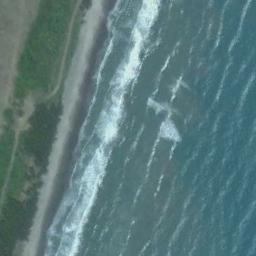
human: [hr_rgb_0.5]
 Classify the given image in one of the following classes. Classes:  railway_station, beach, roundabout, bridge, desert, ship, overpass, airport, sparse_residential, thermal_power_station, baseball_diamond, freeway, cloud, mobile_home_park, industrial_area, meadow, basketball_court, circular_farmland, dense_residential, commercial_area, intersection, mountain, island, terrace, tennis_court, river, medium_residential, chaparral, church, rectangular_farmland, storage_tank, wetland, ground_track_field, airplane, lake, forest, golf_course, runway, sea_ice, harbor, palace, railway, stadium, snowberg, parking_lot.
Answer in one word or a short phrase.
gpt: beach